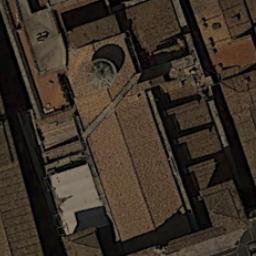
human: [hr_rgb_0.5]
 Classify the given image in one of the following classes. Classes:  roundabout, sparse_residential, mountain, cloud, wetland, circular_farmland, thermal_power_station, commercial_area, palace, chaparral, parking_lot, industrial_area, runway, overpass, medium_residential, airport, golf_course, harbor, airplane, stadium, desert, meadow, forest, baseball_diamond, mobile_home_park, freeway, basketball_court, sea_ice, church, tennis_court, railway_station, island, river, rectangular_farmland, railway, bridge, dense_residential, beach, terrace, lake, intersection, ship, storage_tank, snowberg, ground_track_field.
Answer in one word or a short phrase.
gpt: church